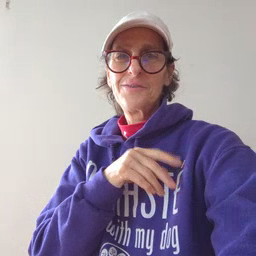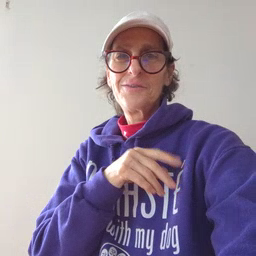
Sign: water